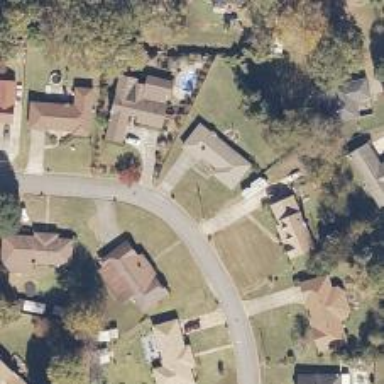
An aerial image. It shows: Neighborhood.